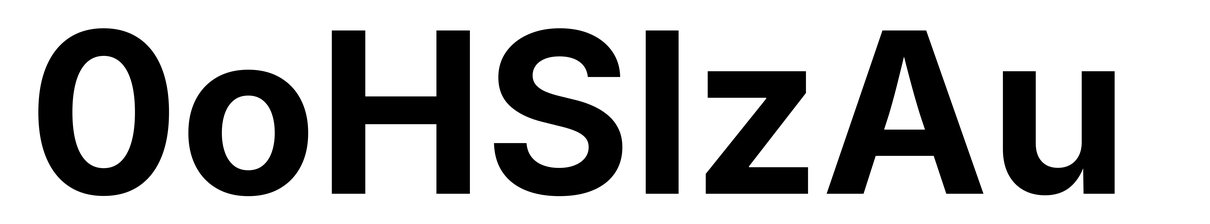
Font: Inter_Bold